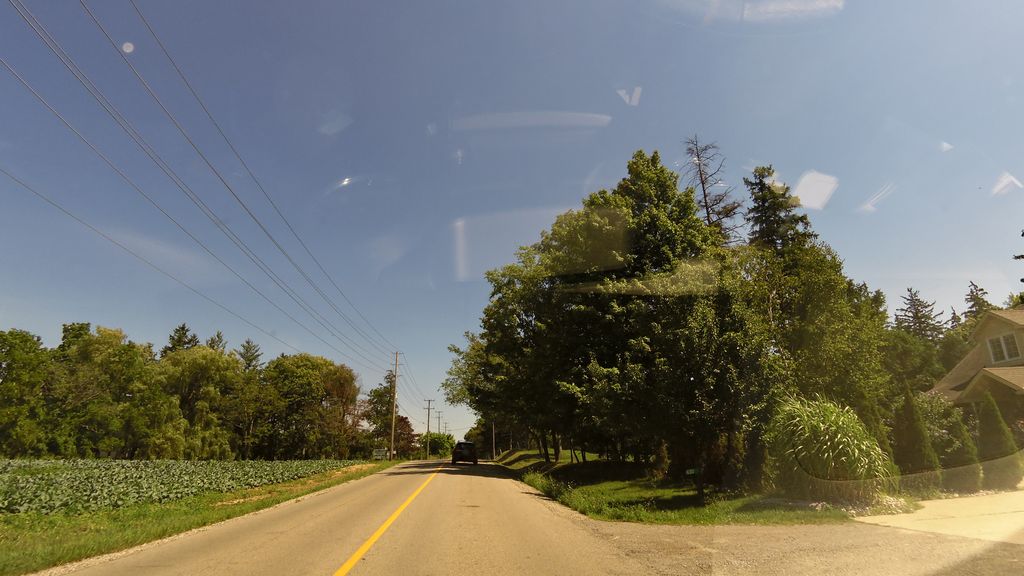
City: hamilton